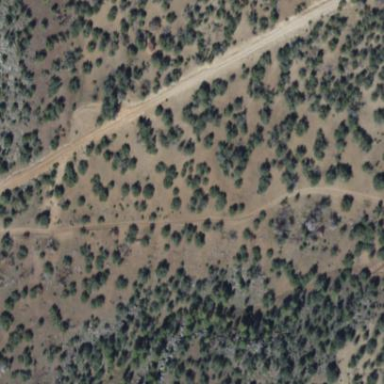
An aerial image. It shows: Patch of scrub vegetation.